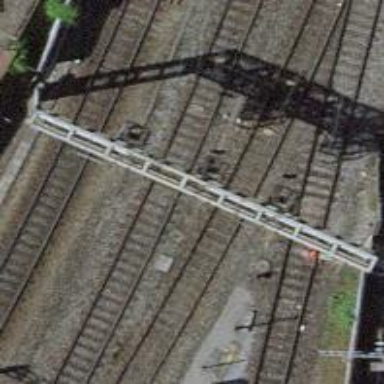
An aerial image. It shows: Single-track electrified railway siding with contact line for service.